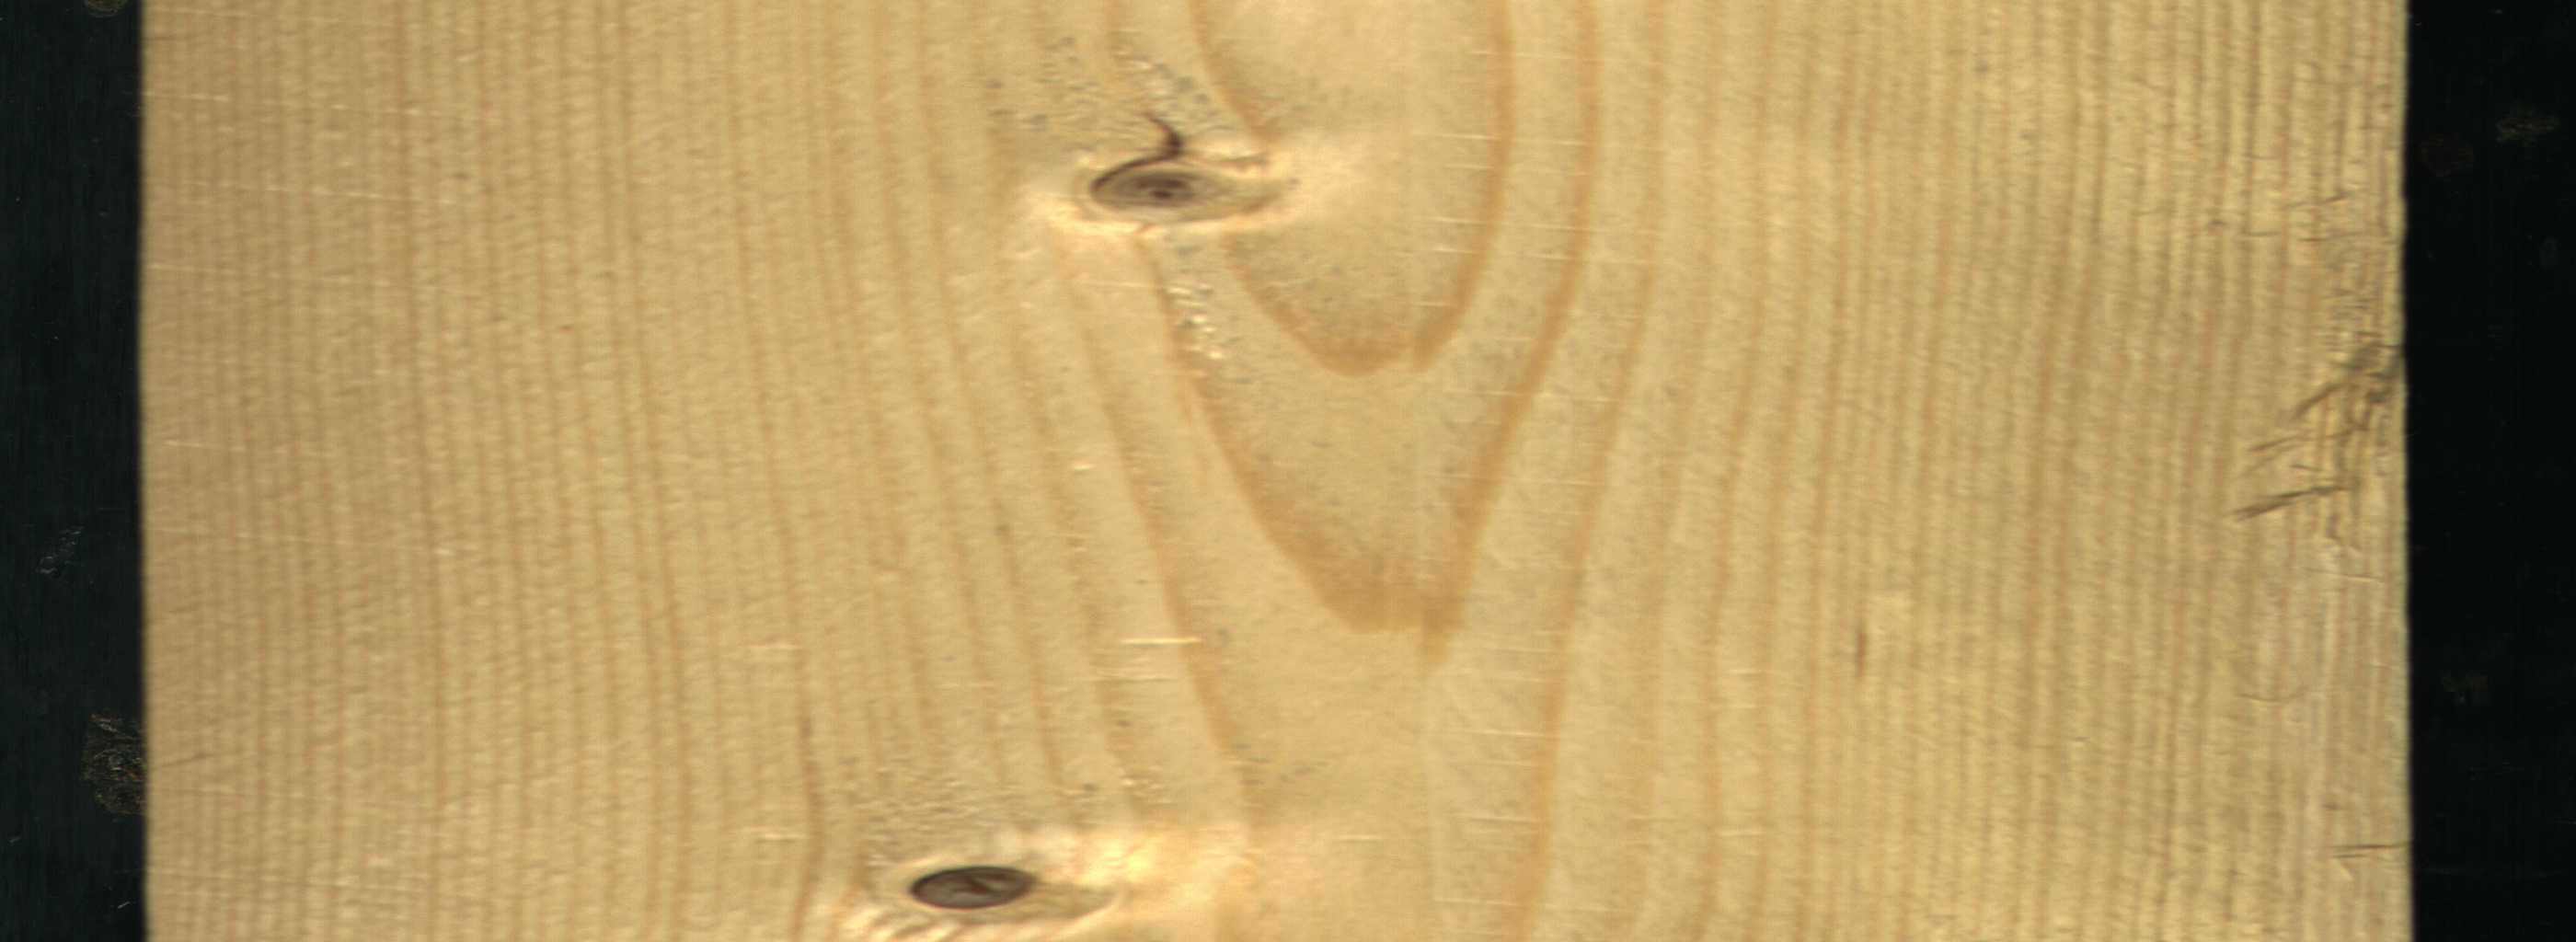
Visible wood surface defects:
Live_Knot
Live_Knot